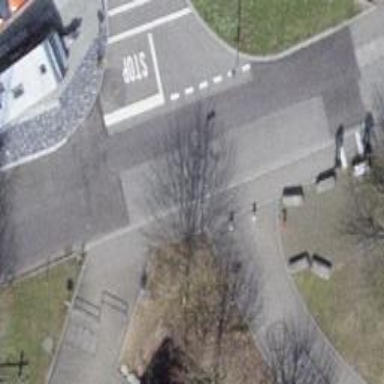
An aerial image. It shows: Bollard barrier.